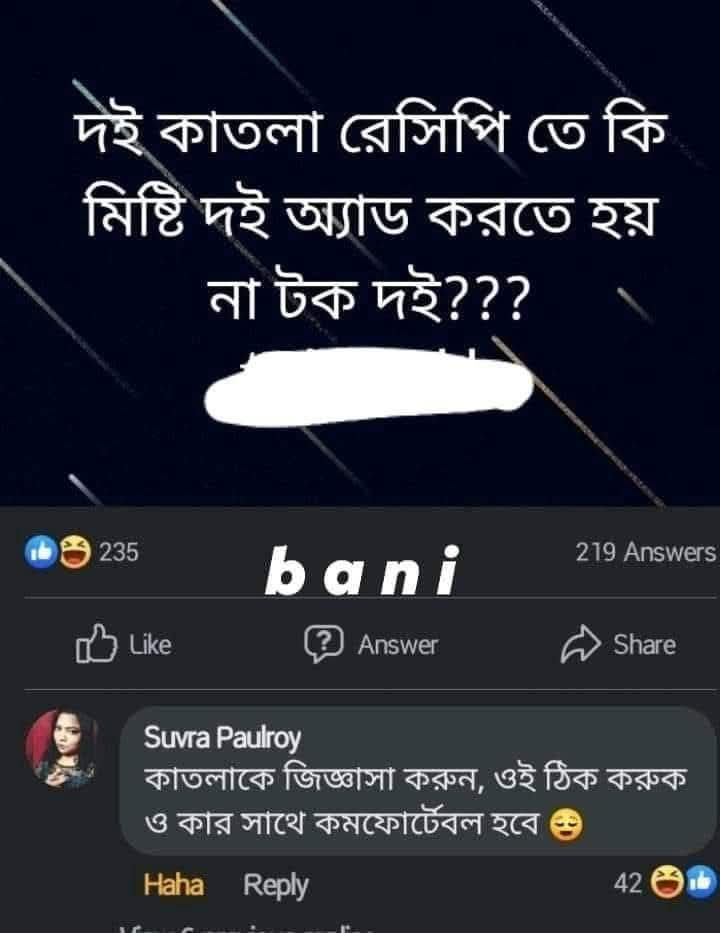
Text: দই কাতলা রেসিপি তে কি মিষ্টি দই অ্যাড করতে হয় না টক দই???
কাতলাকে জিজ্ঞাসা করুন, ওই ঠিক করুক ও কার সাথে কমফোর্টেবল হবে
Label: Non Hate